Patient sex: F
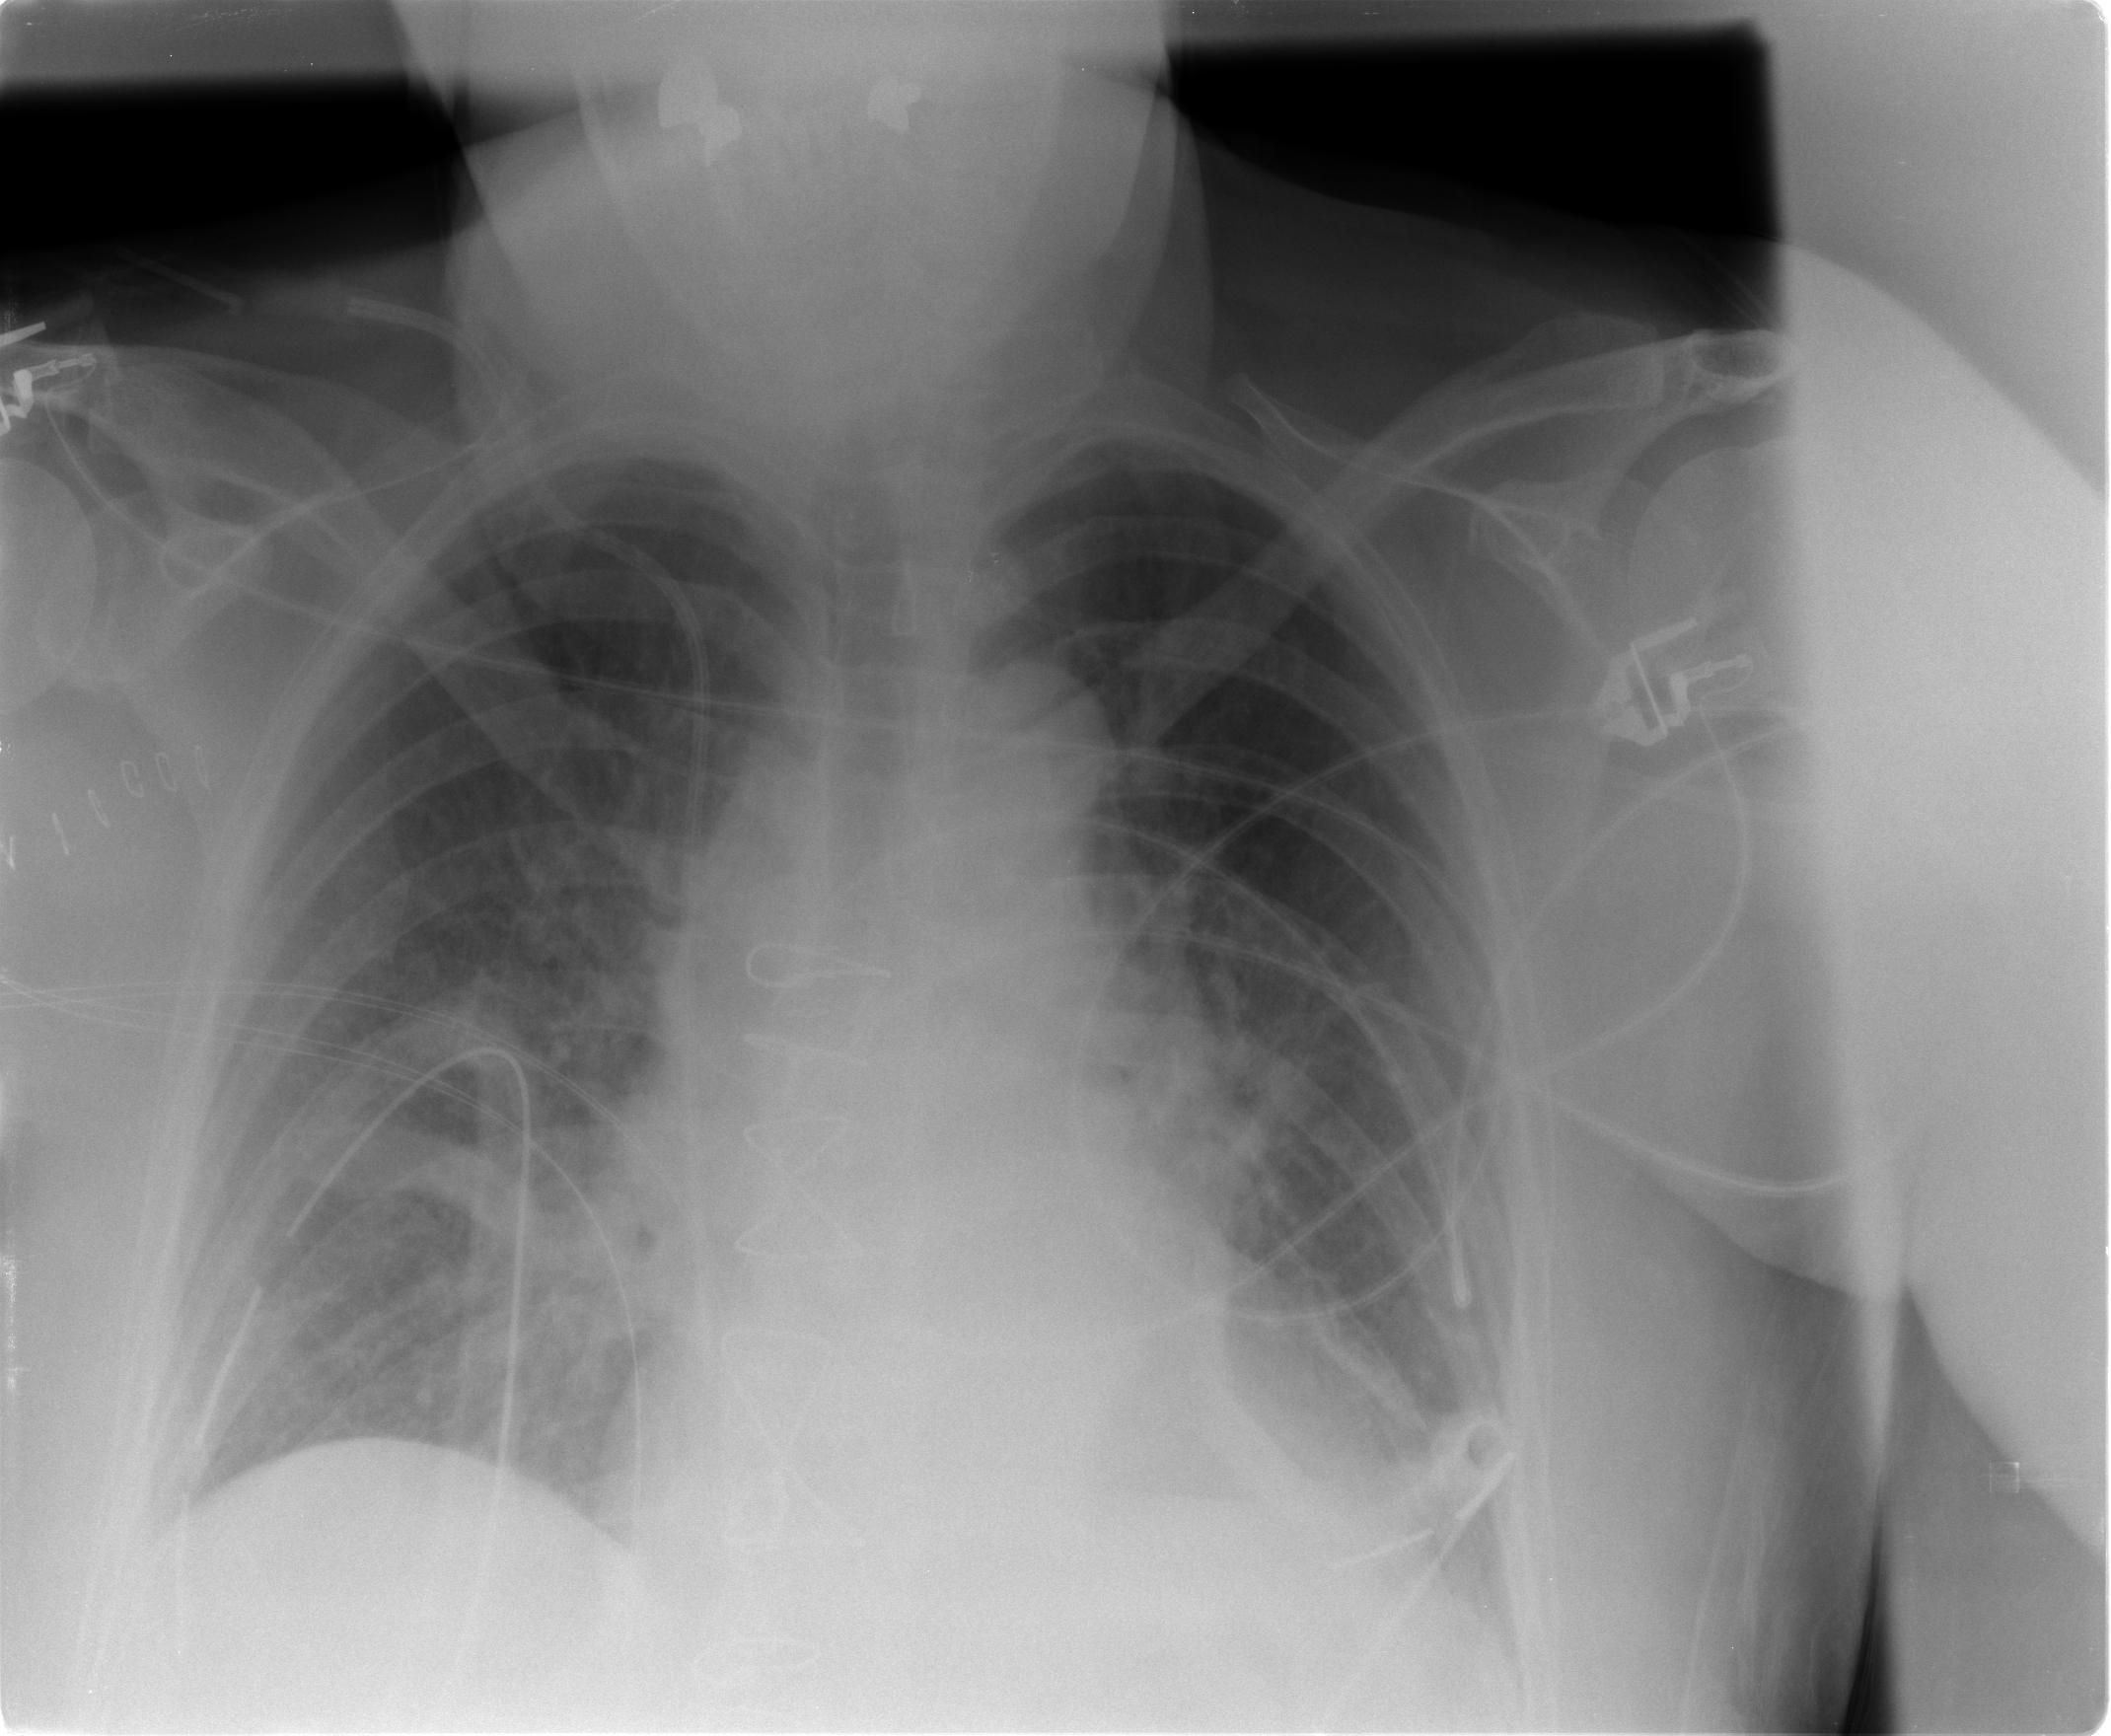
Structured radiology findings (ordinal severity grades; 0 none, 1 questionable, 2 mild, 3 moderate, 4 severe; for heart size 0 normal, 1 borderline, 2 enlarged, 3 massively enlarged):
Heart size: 2
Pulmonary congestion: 1
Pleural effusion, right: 0
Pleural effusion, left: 2
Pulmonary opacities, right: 1
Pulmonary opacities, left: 0
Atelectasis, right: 2
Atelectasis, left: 2